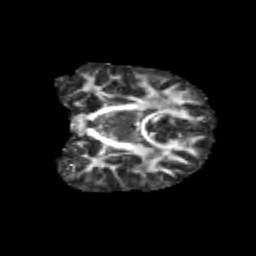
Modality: FA
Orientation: coronal
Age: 11
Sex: female
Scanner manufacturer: siemens
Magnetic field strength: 3 T
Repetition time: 3.8 s
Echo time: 0.07 s